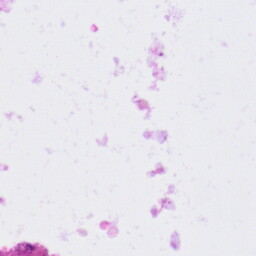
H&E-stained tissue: Colon